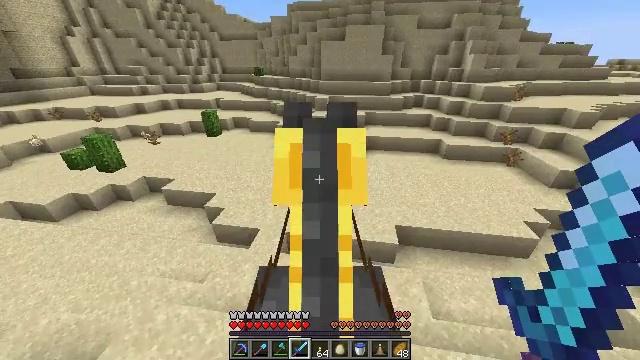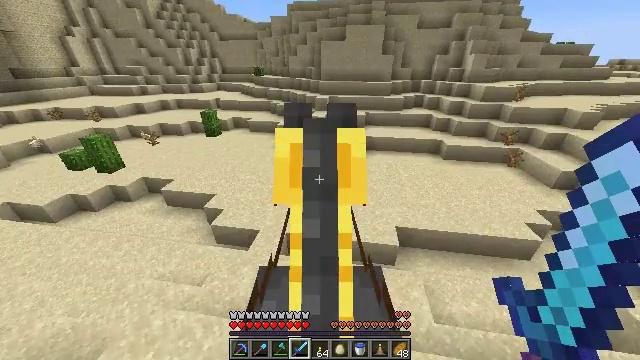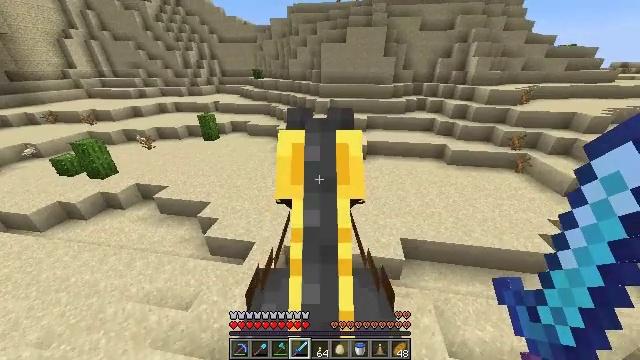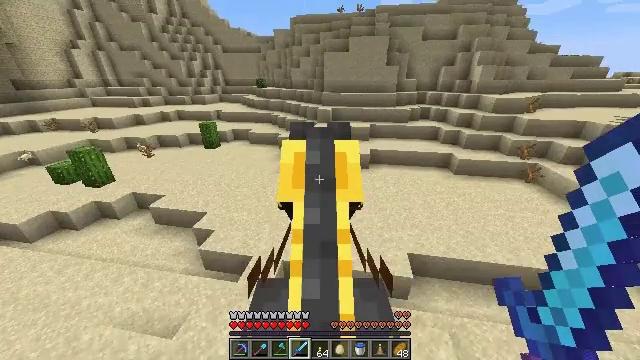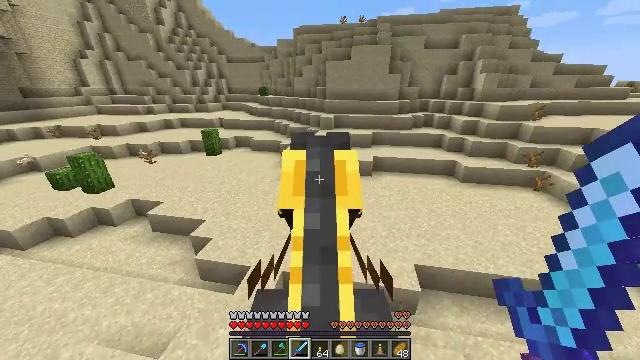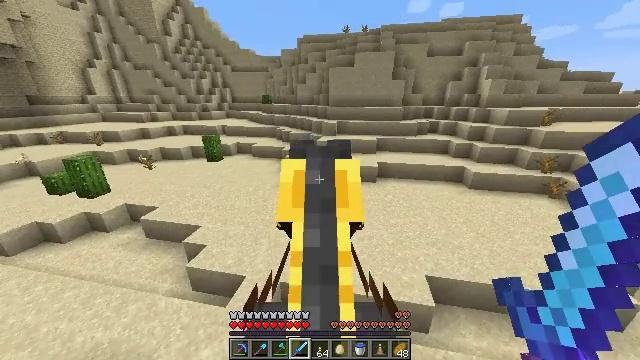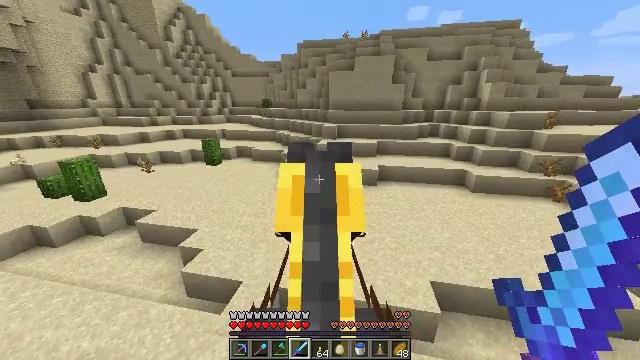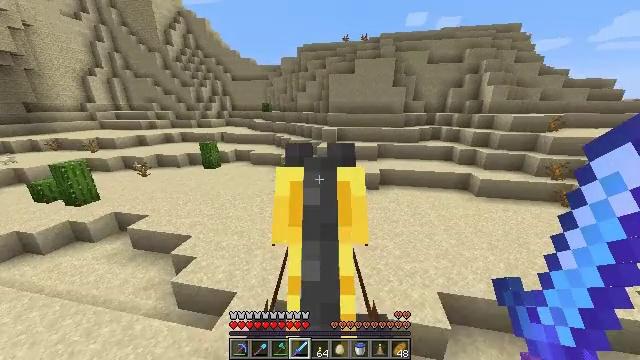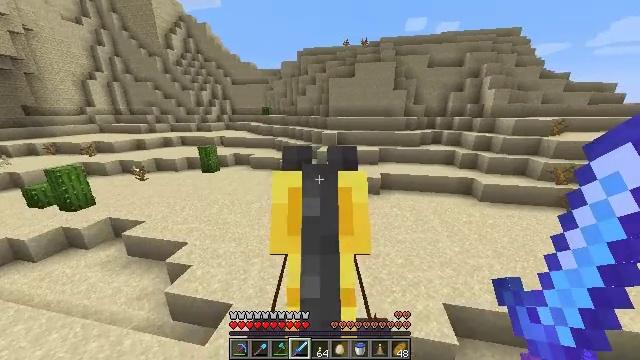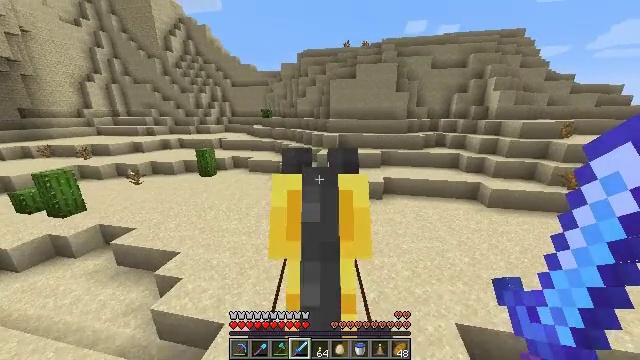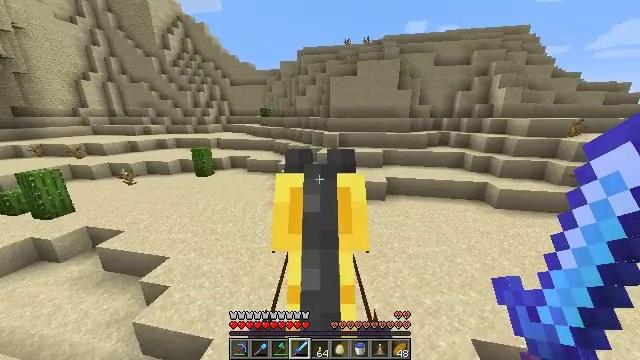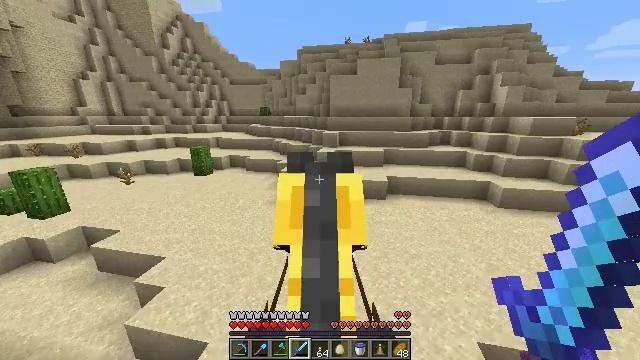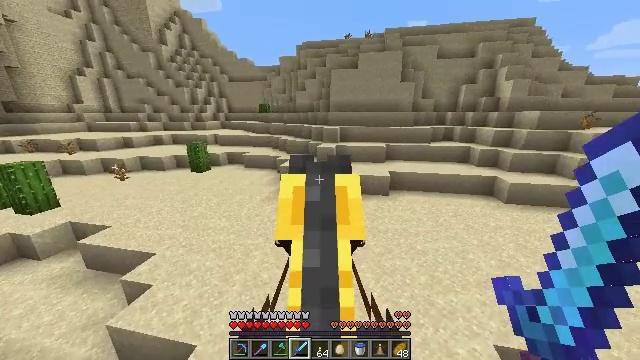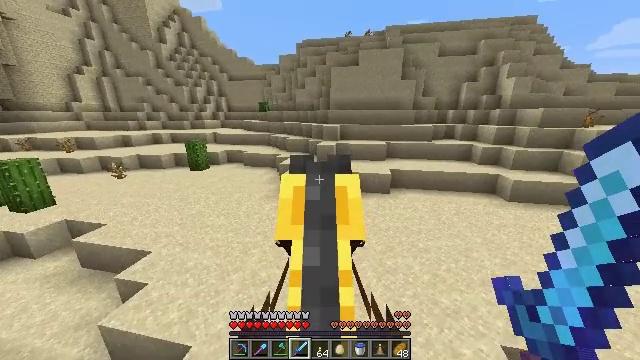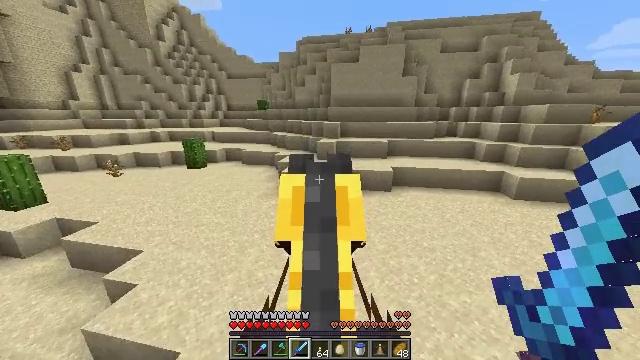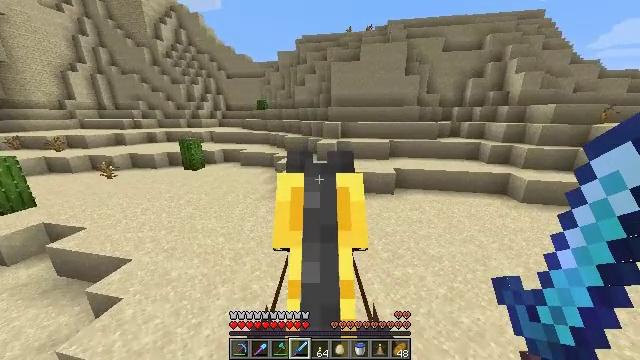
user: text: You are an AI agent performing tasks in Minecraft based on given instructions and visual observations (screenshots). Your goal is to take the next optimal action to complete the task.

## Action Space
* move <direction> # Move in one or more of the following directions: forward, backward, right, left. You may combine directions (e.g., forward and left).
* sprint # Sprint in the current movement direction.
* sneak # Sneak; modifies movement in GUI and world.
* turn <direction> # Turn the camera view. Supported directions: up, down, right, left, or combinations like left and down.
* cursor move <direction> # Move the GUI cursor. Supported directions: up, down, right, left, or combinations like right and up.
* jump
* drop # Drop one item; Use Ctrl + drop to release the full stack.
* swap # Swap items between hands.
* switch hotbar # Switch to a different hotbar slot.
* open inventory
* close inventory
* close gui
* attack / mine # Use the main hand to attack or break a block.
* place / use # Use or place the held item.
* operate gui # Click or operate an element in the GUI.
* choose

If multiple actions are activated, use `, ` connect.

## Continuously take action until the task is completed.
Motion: motion action
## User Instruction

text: Dig up the sandstone.
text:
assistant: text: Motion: move forward, sprint
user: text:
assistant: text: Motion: move forward, sprint
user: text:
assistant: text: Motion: move forward, sprint, turn up
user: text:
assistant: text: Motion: move forward, sprint, turn up
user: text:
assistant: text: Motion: move forward, sprint, turn up
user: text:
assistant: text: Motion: move forward, sprint, turn up
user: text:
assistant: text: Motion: move forward, sprint, turn up
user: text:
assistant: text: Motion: move forward, sprint
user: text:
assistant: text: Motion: move forward, sprint
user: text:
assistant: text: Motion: move forward, sprint
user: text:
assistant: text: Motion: move forward, sprint
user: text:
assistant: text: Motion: move forward, sprint
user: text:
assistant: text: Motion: move forward, sprint
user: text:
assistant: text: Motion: move forward, sprint
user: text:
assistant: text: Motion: move forward, sprint
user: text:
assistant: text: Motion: move forward, sprint
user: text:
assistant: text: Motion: move forward, sprint, turn right
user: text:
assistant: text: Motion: move forward, sprint, turn right
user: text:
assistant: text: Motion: move forward, sprint, turn right
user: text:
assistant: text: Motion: move forward, sprint, turn right
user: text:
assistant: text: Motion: move forward, sprint, turn right
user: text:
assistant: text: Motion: move forward, sprint
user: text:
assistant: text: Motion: move forward, sprint
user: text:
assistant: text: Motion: move forward, sprint
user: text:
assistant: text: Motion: move forward, sprint
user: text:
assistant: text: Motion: move forward, sprint
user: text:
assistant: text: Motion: move forward, sprint
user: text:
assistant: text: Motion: move forward, sprint
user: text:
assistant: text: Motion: move forward, sprint
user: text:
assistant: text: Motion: move forward, sprint